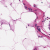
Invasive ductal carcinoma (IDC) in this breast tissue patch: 0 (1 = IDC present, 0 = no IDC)